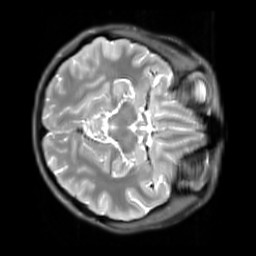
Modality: PDw
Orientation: axial
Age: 24
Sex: female
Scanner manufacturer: siemens
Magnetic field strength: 3 T
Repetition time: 11.88 s
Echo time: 0.014 s